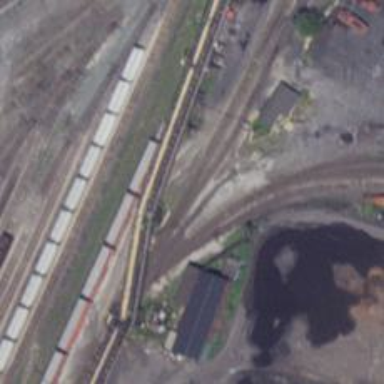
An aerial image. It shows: Railway spur service.